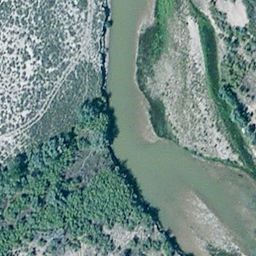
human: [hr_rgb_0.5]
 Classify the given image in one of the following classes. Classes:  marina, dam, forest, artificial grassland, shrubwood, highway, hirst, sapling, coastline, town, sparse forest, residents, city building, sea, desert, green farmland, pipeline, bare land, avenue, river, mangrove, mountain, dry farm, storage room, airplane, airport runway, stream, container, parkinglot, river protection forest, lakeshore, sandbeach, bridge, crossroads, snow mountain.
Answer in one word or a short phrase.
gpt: river